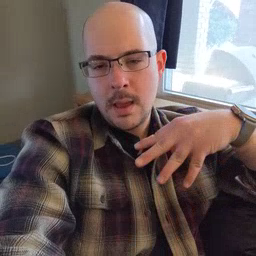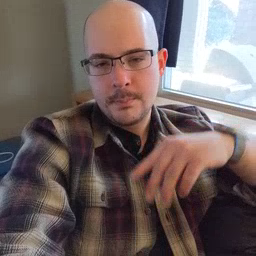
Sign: lamp